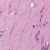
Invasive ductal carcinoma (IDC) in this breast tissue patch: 1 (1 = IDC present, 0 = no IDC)